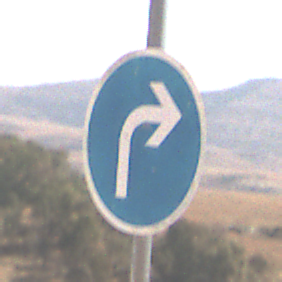
Verkehrszeichen: VorgeschriebeneFahrtrichtungRechts
Umgebung: Outdoor, Nature
Tageszeit: Midday
Wetter: PartlyCloudy
Licht: Natural
Jahreszeit: NotSpecified
Kontrast: HighContrast